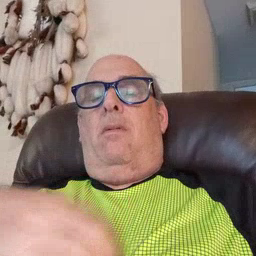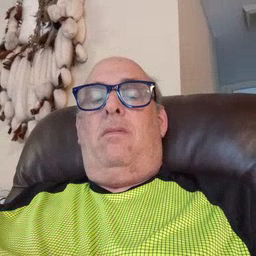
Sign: hungry